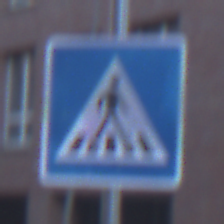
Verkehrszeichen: FussgaengerueberwegLinks
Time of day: SunriseSunset
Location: Outdoor (Urban)
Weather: Clear
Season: NotSpecified
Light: Natural